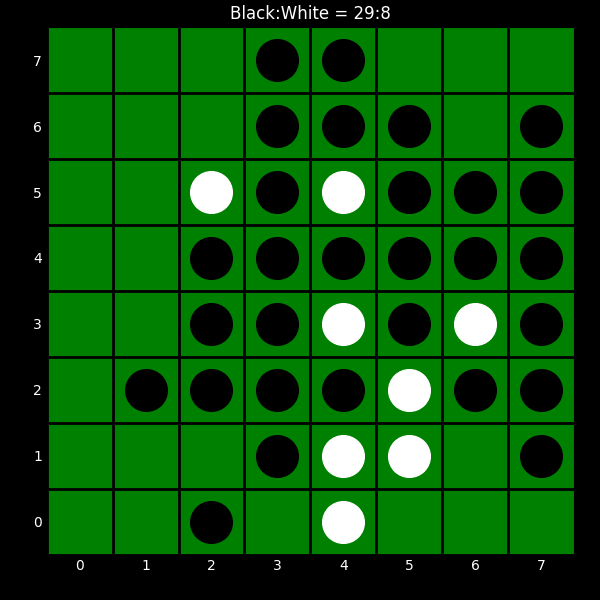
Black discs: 29
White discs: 8